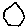
Label: hexagon